Question: I am creating a layout with a 'ListView' and at the very top of the list there is this weird black line that I can't seem to figure out how to get rid of! It's part of the 'ListView' because it moves up and down as I size the 'ListView'. Has anyone ran into this before?

I couldn't get DDMS to take a screen capture for some reason so I took a picture of the screen with my G1, so please forgive the quality! As you can see the line is there at the top of the fade out in the list.
<URL>
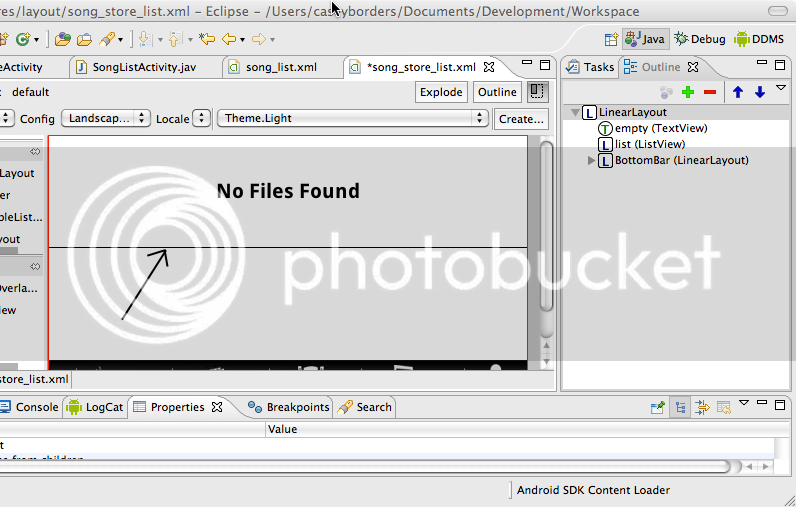
Answer: The problem is not the divider.
I was also looking for a solution to this and I found one :
You can do your own theme with this
'''
<?xml version="1.0" encoding="utf-8"?>
<resources>
<style name="Theme" parent="android:Theme">
<item name="android:windowNoTitle">true</item>
<item name="android:windowContentOverlay">@null</item>
</style>
</resources>
'''
And setting the theme to your manifest xml file and it works.
The windowContentOverlay to null fix the problem.